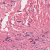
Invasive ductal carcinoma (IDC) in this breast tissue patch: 1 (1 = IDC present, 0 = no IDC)